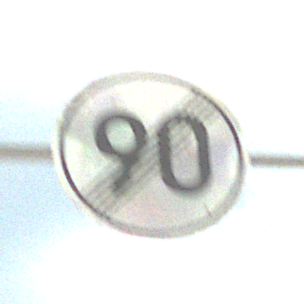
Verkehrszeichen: EndeGeschwindigkeit90
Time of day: MorningAfternoon
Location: Outdoor (Beach)
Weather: PartlyCloudy
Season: NotSpecified
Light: Natural